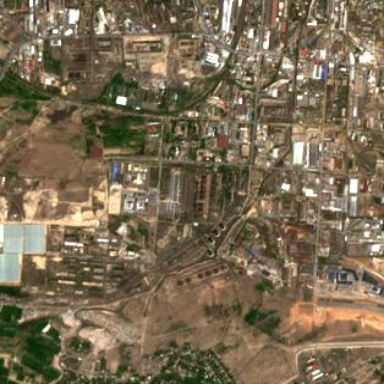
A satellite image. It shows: Industrial area.